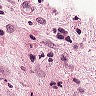
Metastatic tissue present: yes